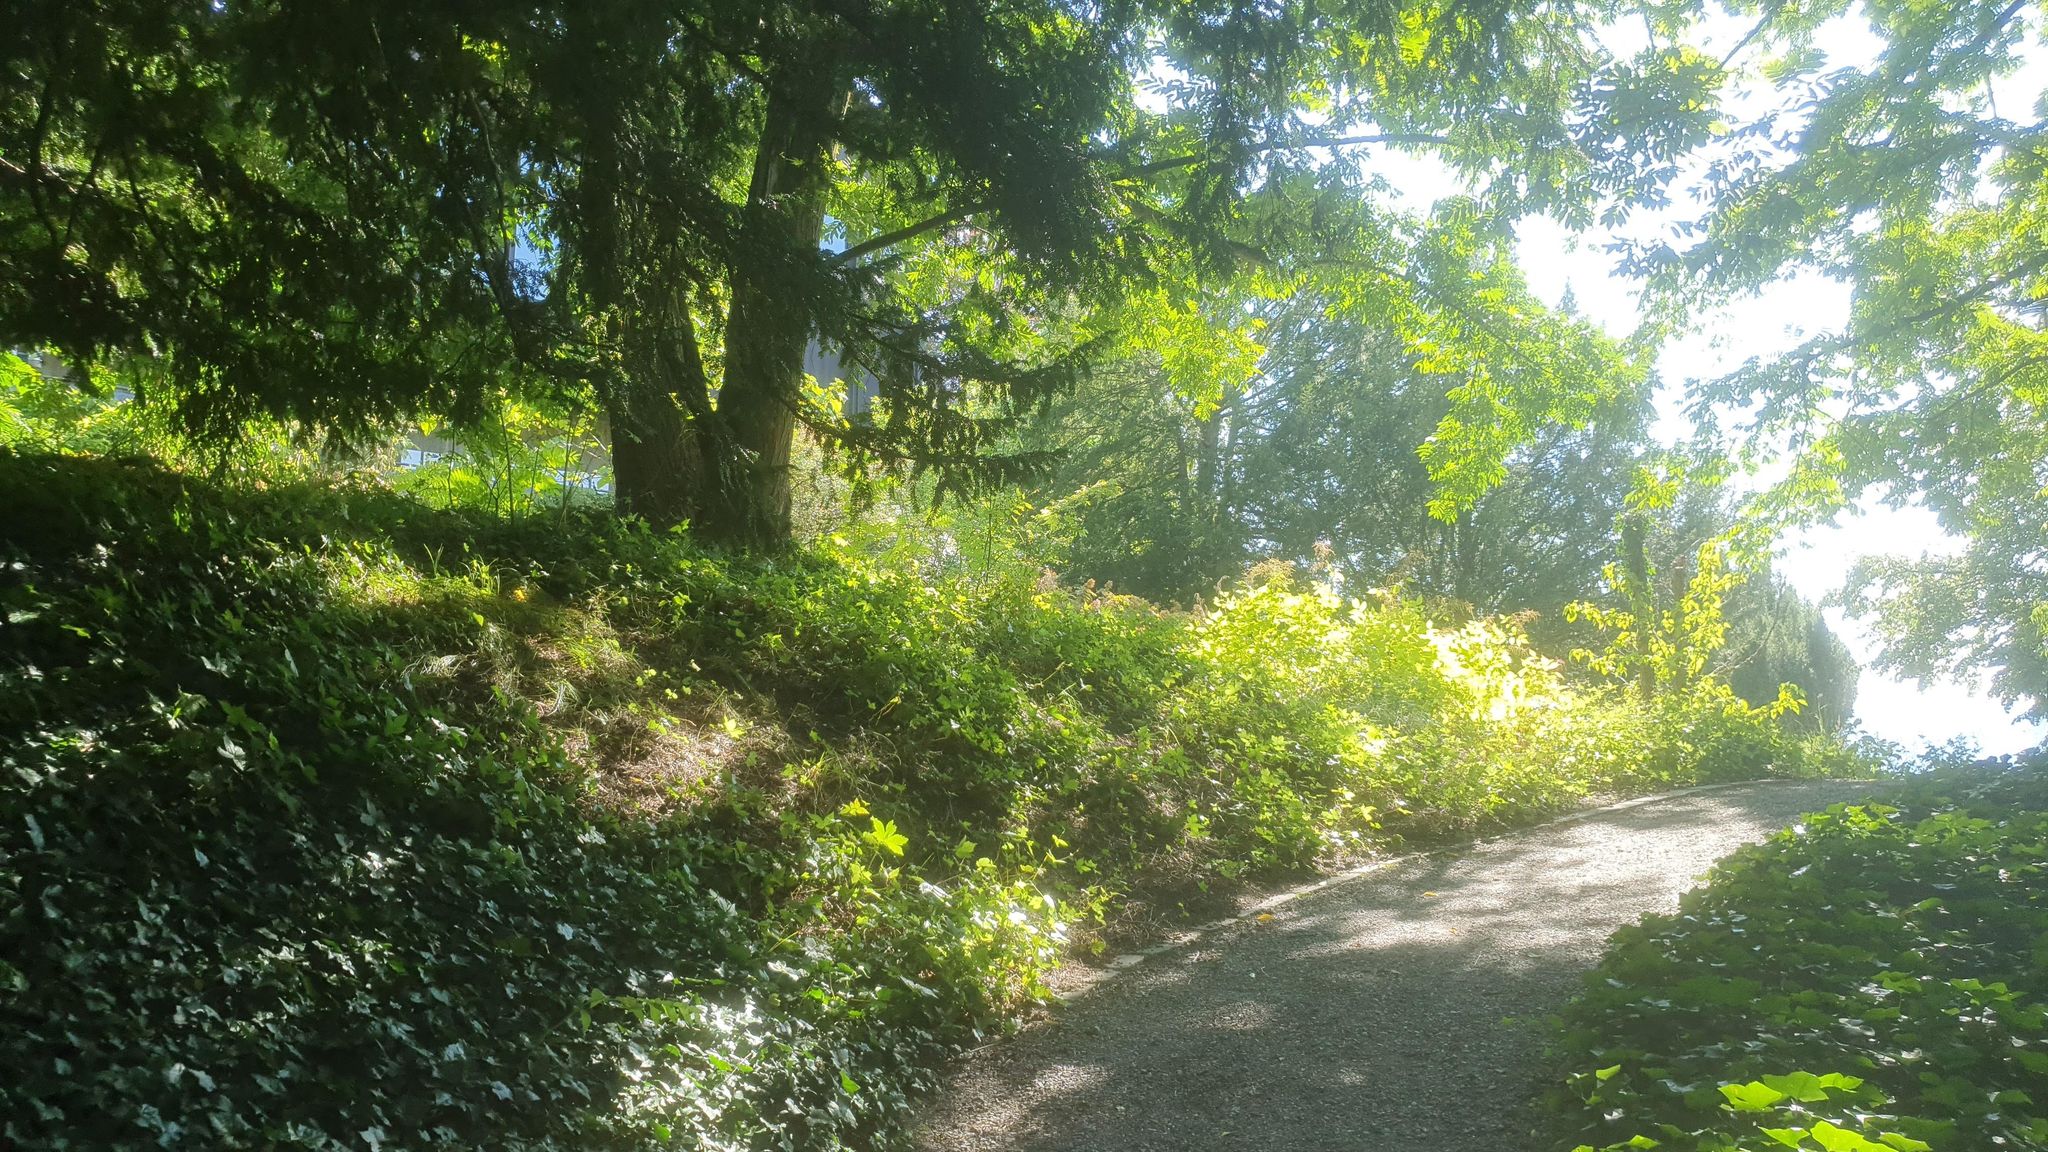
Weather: clear
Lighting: day
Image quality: slightly poor
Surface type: walking surface
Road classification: service, footway
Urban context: urban centre
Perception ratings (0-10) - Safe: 5.58, Lively: 2.66, Beautiful: 9.05, Boring: 7.85, Depressing: 5.04, Wealthy: 8.3